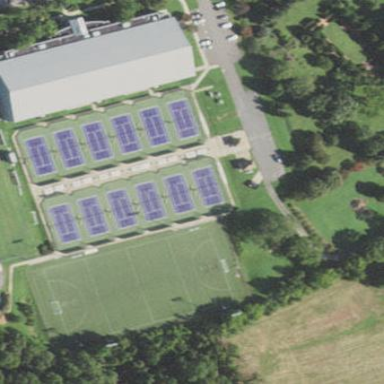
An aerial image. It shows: Tennis court on pitch designated for leisure land.